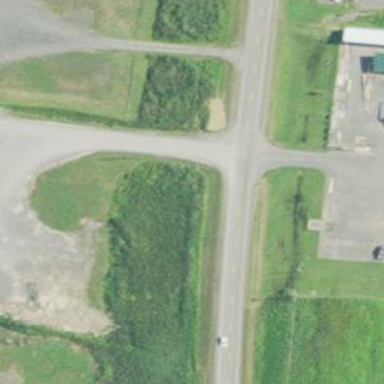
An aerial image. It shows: Secondary road.